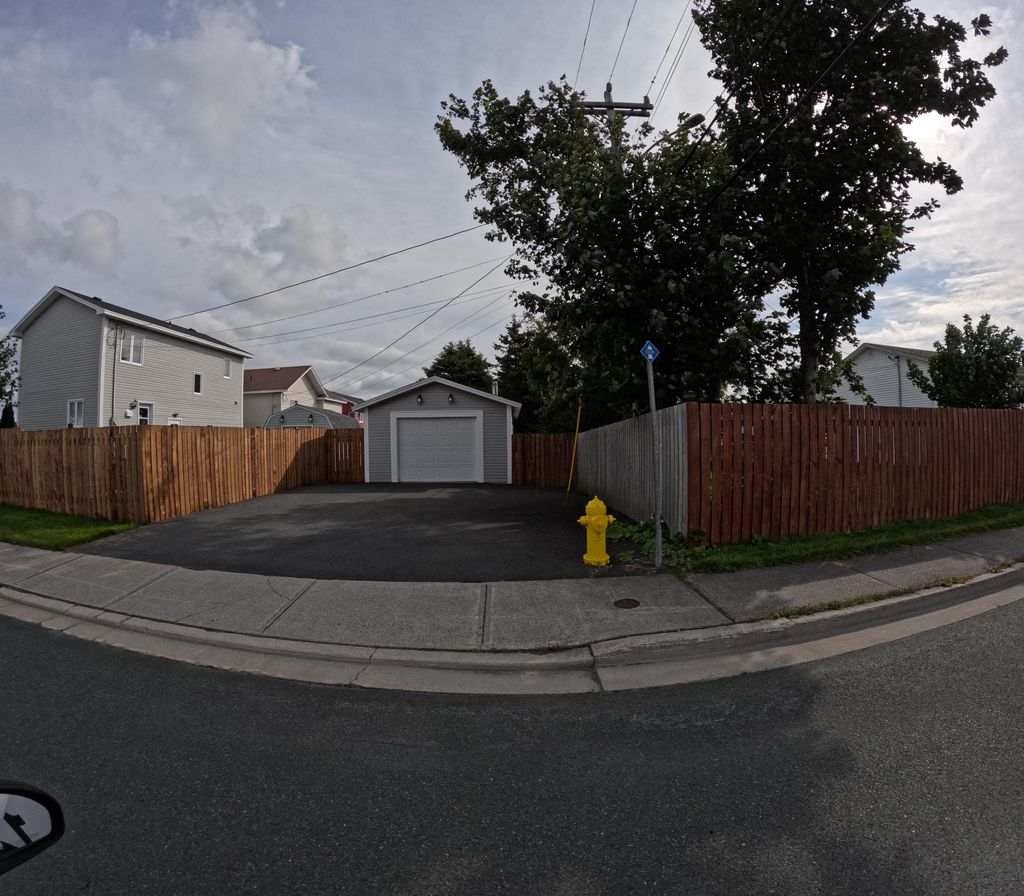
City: st_johns